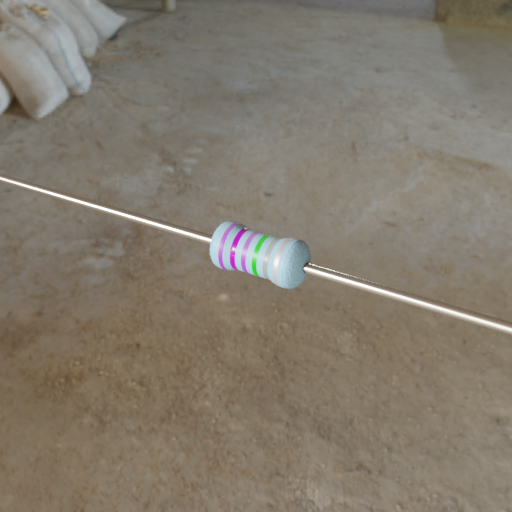
Resistor colour bands (in order): violet, violet, violet, green, gray, silver